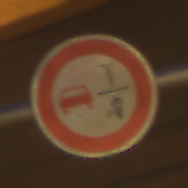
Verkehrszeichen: VerbotUeberholenEinspurigeFahrzeuge
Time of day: Night
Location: Outdoor (Urban)
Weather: Clear
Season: NotSpecified
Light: Artificial